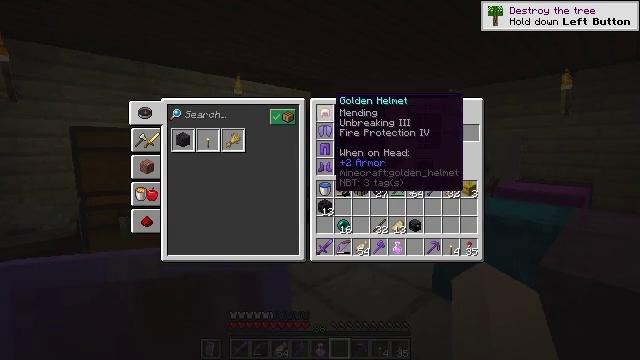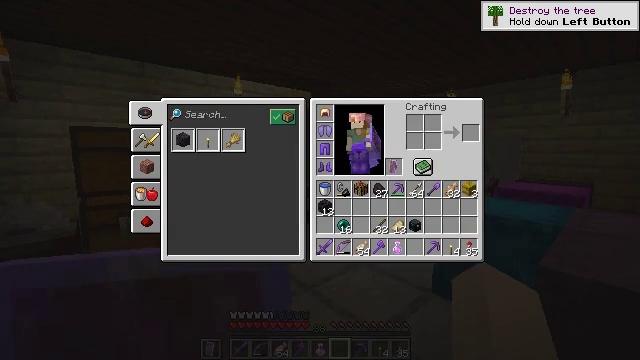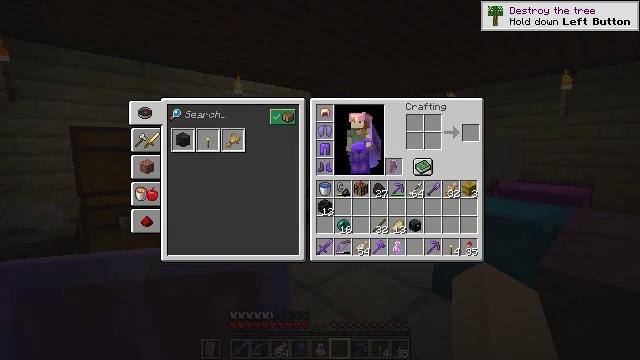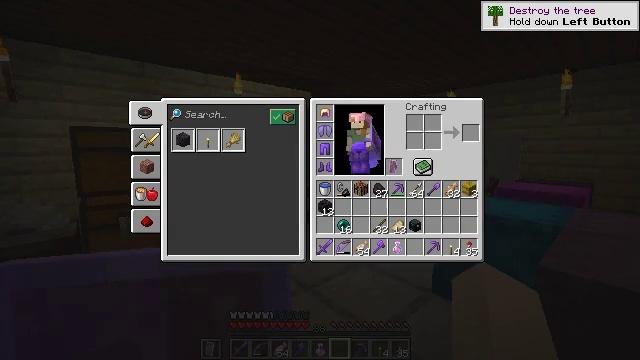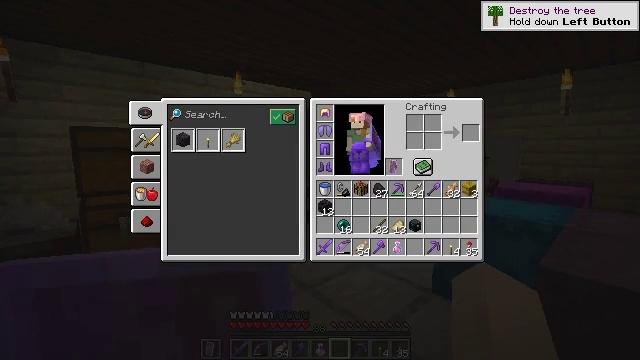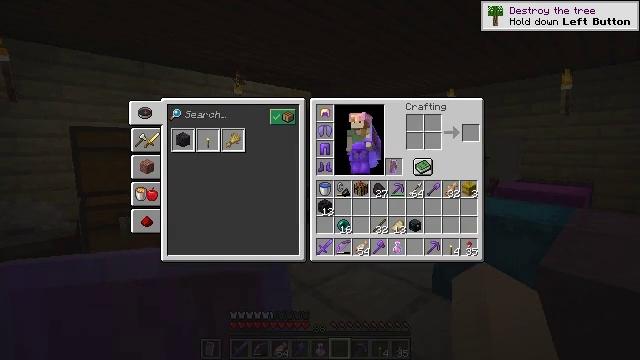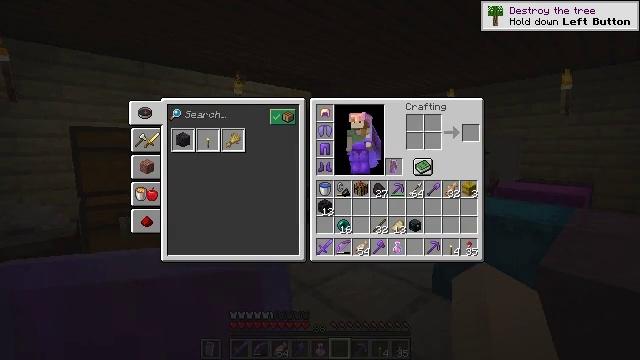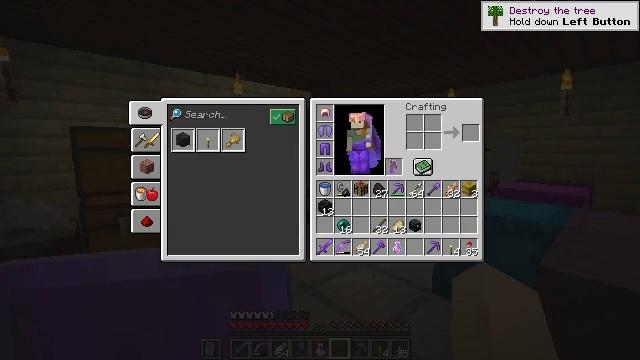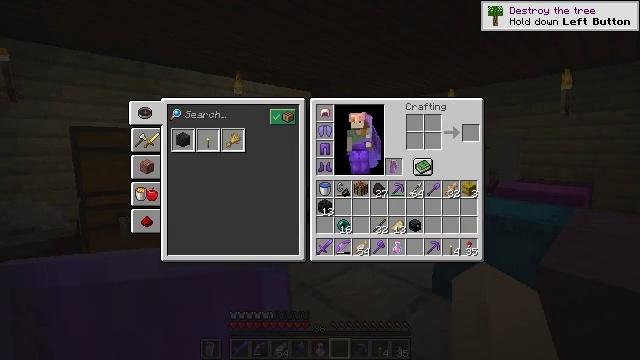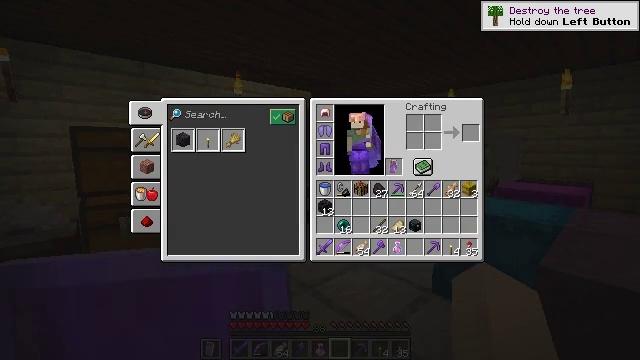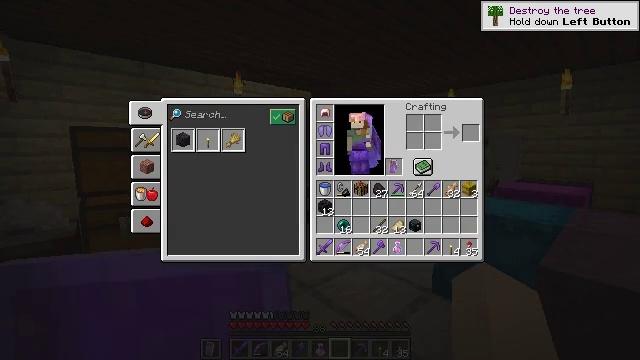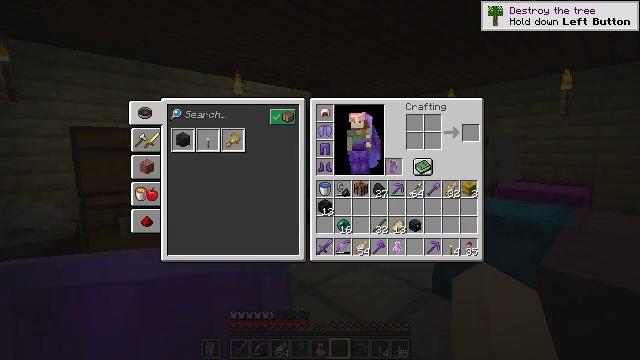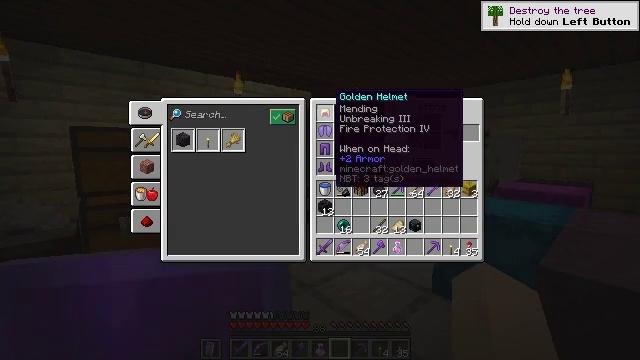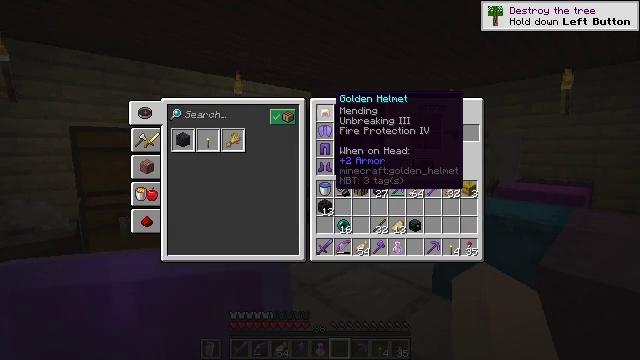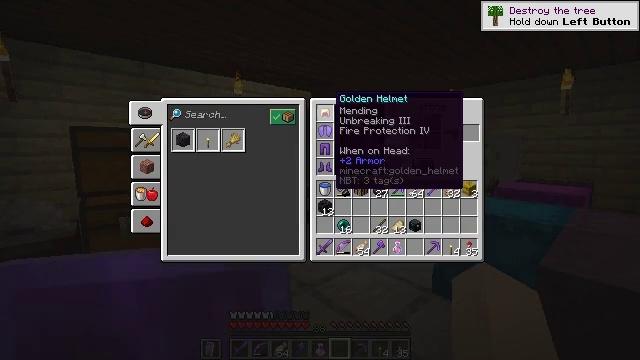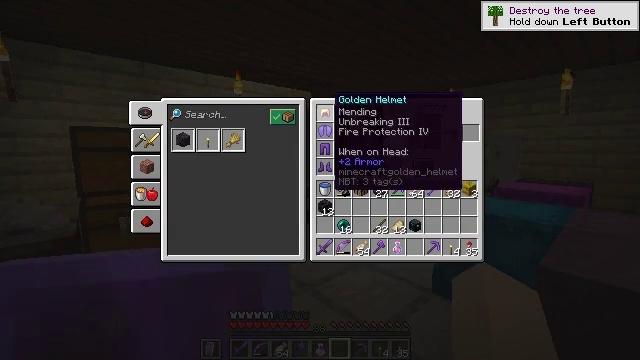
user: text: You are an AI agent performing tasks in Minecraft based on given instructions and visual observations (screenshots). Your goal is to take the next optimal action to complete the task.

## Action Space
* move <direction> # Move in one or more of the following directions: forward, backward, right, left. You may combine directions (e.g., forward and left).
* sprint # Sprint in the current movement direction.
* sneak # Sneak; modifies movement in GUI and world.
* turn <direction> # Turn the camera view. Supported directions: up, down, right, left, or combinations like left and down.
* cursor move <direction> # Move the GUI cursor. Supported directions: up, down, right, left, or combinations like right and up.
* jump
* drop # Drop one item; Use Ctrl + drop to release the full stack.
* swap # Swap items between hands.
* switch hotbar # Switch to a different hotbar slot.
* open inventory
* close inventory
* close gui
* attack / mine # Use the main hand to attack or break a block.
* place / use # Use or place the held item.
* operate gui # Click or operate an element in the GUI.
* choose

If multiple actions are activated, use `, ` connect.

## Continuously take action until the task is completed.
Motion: motion action
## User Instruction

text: craft item air
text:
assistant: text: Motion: sneak
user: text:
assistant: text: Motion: sneak
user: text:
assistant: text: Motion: sneak
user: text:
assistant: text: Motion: sneak, attack / mine
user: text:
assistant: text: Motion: sneak, attack / mine
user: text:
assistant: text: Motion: sneak, attack / mine
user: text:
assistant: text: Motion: sneak
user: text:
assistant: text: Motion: no_op
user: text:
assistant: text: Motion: no_op
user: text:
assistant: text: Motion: no_op
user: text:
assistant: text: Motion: no_op
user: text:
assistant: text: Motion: no_op
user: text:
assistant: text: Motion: no_op
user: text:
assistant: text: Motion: no_op
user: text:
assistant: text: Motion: no_op
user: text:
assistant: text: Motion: no_op
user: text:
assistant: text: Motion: sneak
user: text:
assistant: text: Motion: sneak
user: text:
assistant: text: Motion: sneak, attack / mine
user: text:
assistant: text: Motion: sneak, attack / mine
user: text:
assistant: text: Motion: sneak
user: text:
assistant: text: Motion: sneak
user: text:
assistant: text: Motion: no_op
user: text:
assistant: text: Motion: no_op
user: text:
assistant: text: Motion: no_op
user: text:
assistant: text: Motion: no_op
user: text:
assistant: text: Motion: no_op
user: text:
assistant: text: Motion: no_op
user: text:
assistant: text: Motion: no_op
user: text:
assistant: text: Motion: no_op